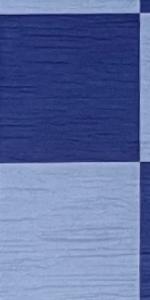
Label: Empty